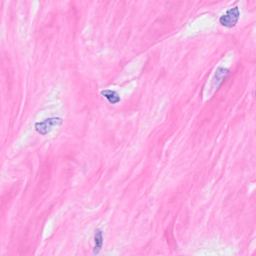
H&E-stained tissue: Breast